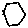
Label: hexagon